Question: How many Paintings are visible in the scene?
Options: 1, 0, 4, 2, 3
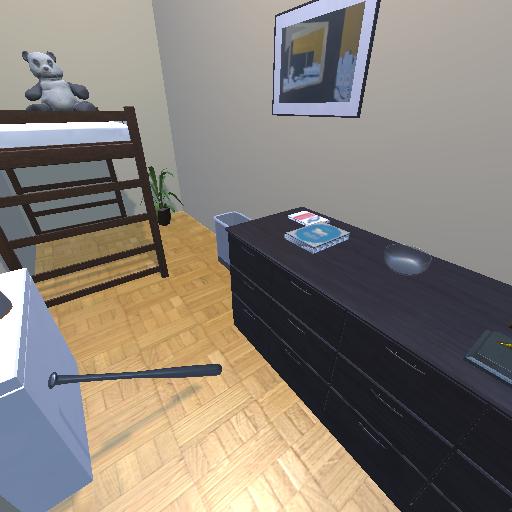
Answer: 1